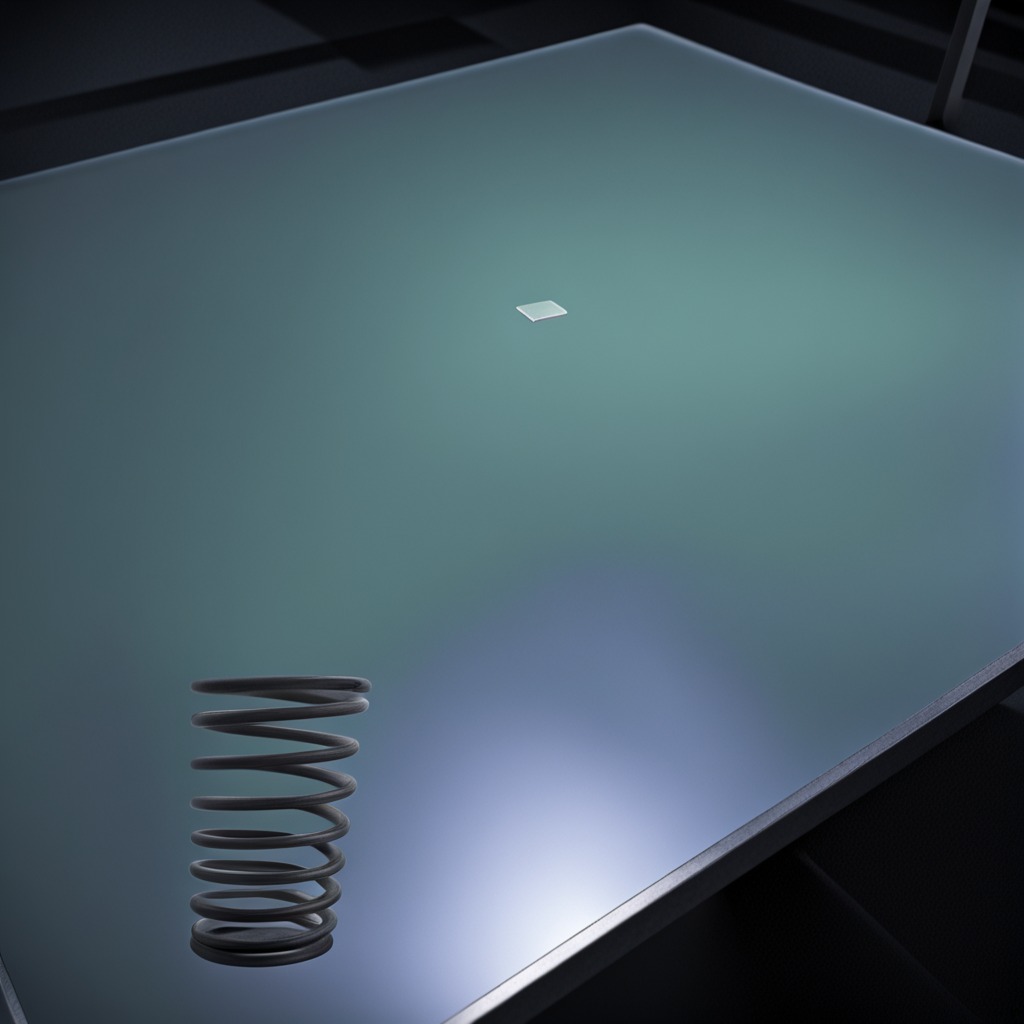
A coiled metal spring is lying on a clean empty table in a railway signal maintenance room lit by harsh overhead fluorescents photorealistic surface textures crisp shadows high dynamic range